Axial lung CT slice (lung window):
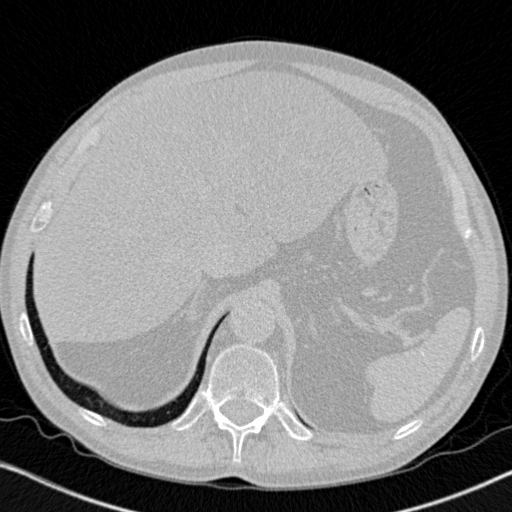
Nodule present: no